Question: I'm getting compilation errors when I open a specific class file in Eclipse. However, the class doesn't show a compilation error icon in the Project Explorer. I have enabled dependency management by right-clicking the project and using the Maven menu.
I'm using Eclipse 3.7.1 and Maven 2.2.1.

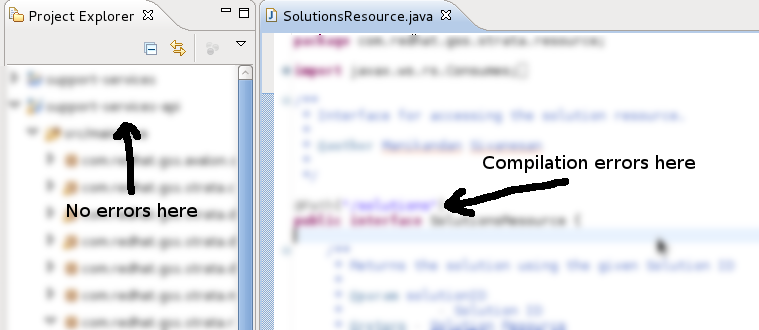
Answer: I've not seen this problem before, but I'd try performing the obligatory clean and build all on the project. I suggest making sure the following options are checked in Preferences -> Java -> Compiler -> Building:
- -
There are several good suggestions in the question <URL> by 'bdill', specifically to try updating your project configuration from the pom.